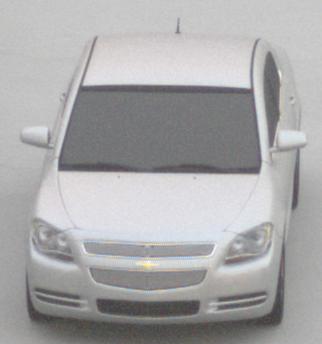
Make: Chevrolet
Model: Malibu 2.4
Detailed model: Malibu
Model produced from: 2012/07
Model produced until: 2014/08
Doors: 4
Color: white
Road condition: dry road
Daytime: sunrise or sunset
Contrast: low contrast